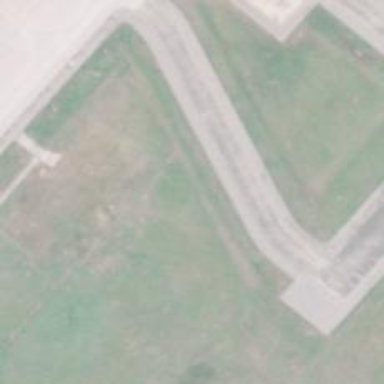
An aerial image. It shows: Image of taxiway at airport.